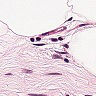
Metastatic tissue present: no